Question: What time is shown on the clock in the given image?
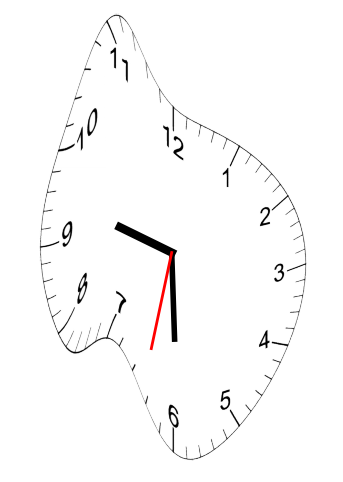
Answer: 09:29:32